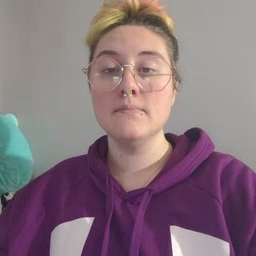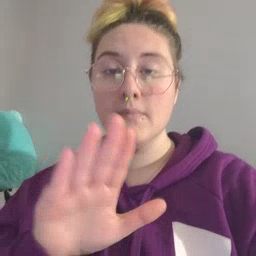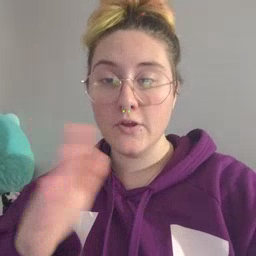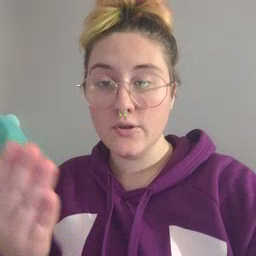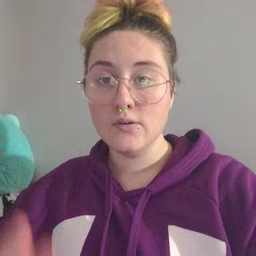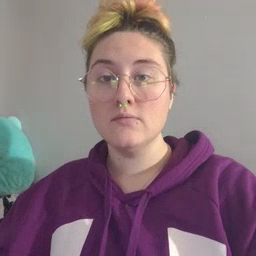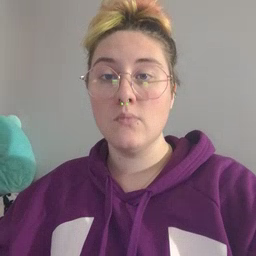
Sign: book